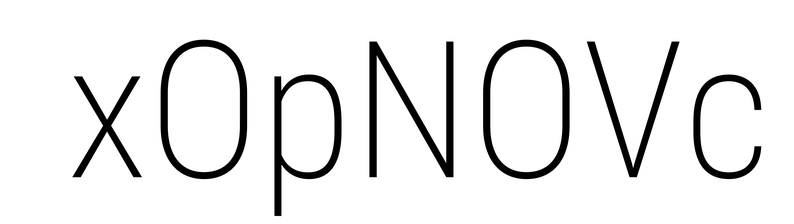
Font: Roboto_Condensed_ExtraLight